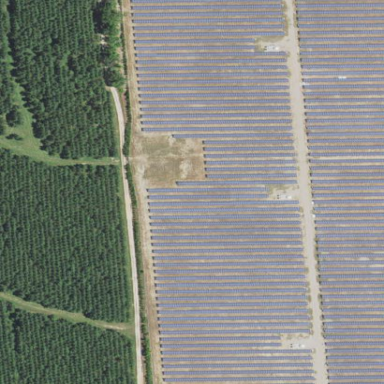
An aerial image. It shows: Solar photovoltaic power plant surrounded by fence.